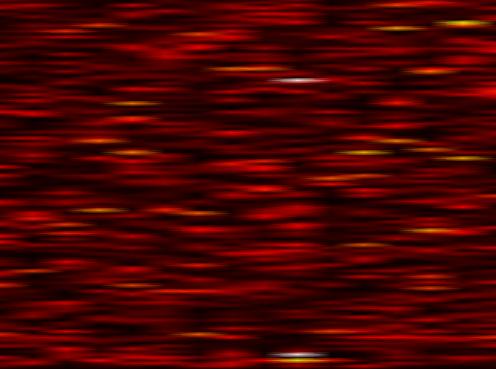
Label: OFDM